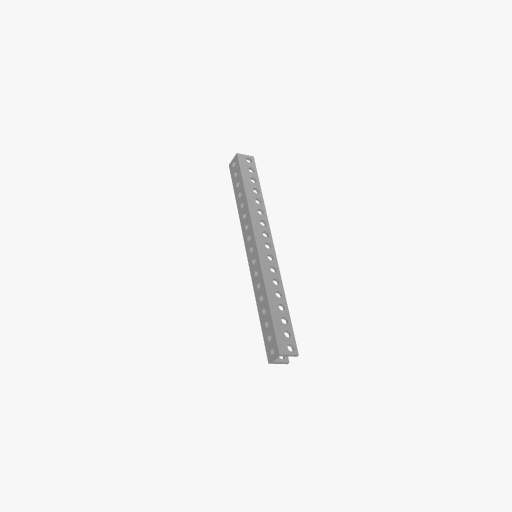
Part: UBeam17H